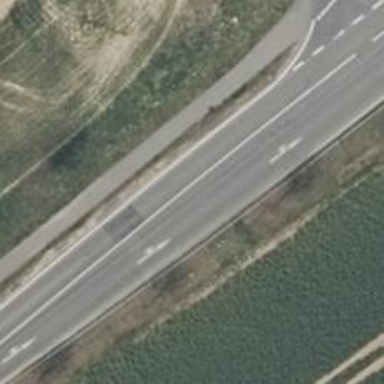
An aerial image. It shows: Secondary road with asphalt surface.